Question: Im trying to replace double backslash for simple one but it does not work. Here an image:

I still wondering why. I saw post like <URL> and it worked for them.
Suggestions?
Update
the code to replace is
'''
string clear_patch = path.Replace(@"\","");
'''
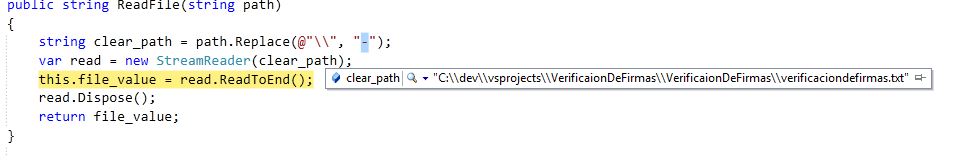
Answer: It is working. '\' is not escaped whilst inspecting during debugging. Try printing the value to a console window or the webpage.
Edit* You appear to be confused.
Your path doesn't actually contain any double slashes '\', it just looks that way because the single slashes are escaped when viewing the string during debugging. Consider reading up on <URL>.
If you want to escape slashes then don't use a verbatim string literal in your replace e.g. 'string.Replace("\", "-")' which would replace all single slashes in the path with a hyphen '-' though I'm not sure why you would want to do this? Note that this will still show the path as having '\' slashes in it whilst inspecting during debugging. Printing to a console window would read:
'C:-dev-vsprojects-VerificaionDeFirmas-VerificaionDeFirmas-verificaciondefirmas.txt'